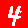
Digit: 4